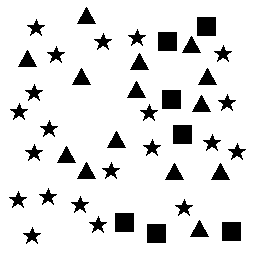
Squares: 7
Triangles: 14
Stars: 21
Total shapes: 42